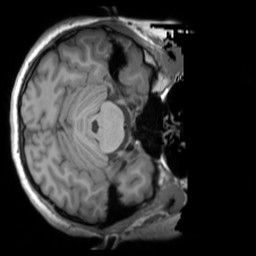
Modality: T1w
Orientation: axial
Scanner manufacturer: siemens
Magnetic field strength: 3 T
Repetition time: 1.9 s
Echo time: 0.00267 s